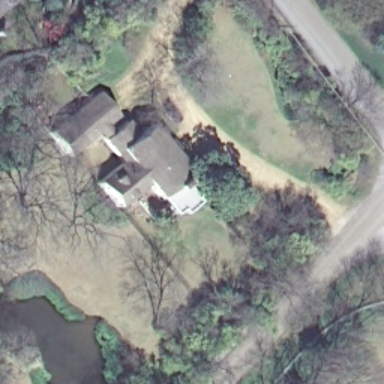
A villa with grey roofs is surrounded by trees and lawn in the sparse residential area .